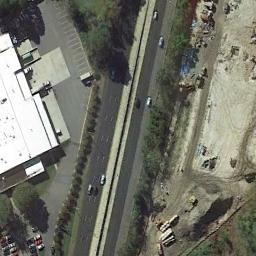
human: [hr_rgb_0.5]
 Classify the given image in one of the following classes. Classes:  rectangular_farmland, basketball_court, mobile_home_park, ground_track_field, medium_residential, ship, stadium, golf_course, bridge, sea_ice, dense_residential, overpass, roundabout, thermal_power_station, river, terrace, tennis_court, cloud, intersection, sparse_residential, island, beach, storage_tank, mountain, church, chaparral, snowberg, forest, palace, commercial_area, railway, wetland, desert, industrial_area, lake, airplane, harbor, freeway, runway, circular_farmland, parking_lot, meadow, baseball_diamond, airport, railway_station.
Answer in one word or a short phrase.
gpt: freeway